五年级 · 解析几何
下列算式中, 与图中 $\mathrm{A}$ 点的位置最接近的是 ( )

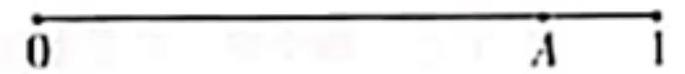
A. $1 \times
答案: D